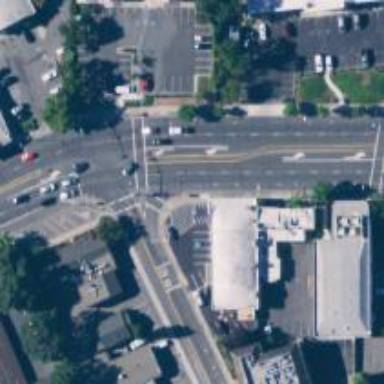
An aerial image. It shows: Footway crossing with traffic island.